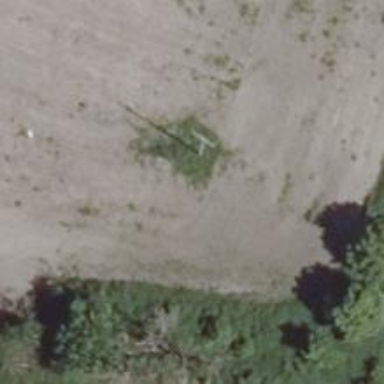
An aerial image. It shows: Power pole.